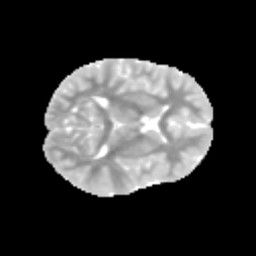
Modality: MD
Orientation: axial
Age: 9
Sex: male
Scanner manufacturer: siemens
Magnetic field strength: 3 T
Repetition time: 3.8 s
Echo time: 0.07 s